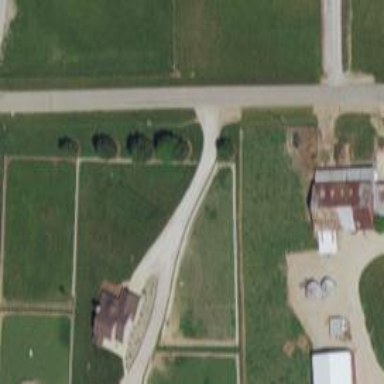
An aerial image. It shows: Driveway leading to service road.